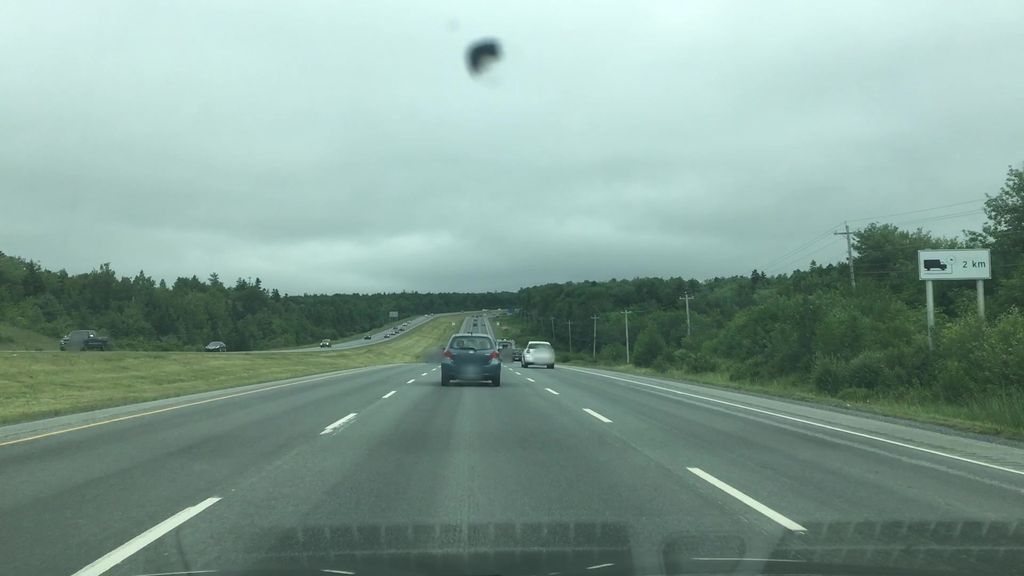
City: halifax